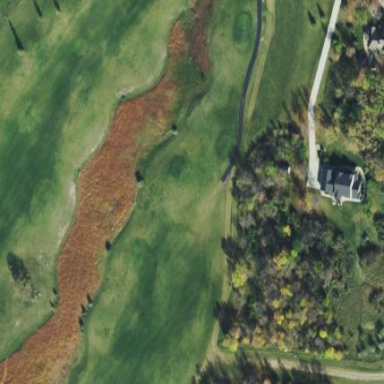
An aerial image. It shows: Picturesque scene of golf course with lateral water hazard.